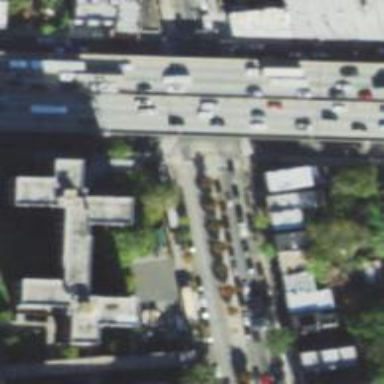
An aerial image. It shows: Footway that serves as traffic island.